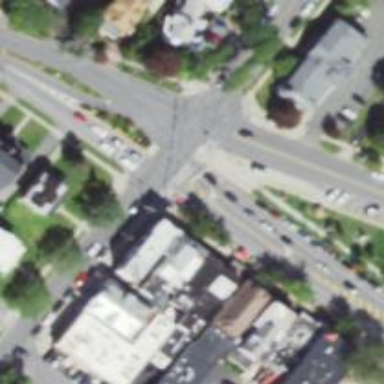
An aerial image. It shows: Crossing on the road.